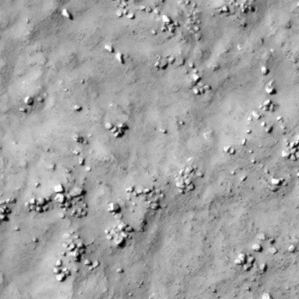
Label: non_frost